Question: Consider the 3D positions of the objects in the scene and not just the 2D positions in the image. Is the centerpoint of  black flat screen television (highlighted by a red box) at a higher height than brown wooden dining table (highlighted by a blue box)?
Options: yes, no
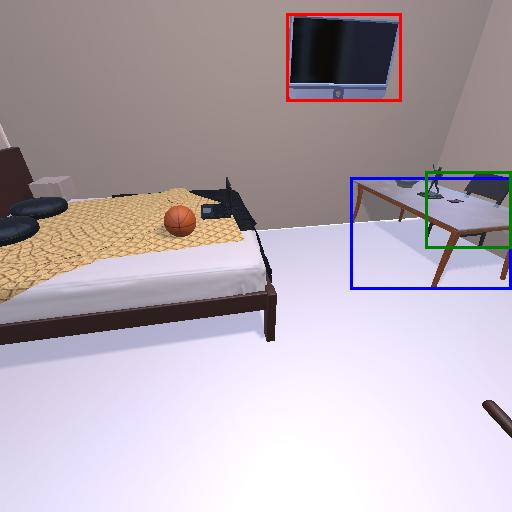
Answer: yes